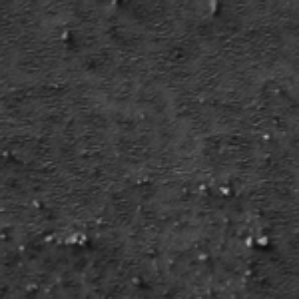
Label: frost